Field crop: maize
Growth stage: 2
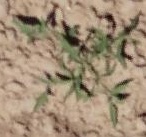
Species: atriplex